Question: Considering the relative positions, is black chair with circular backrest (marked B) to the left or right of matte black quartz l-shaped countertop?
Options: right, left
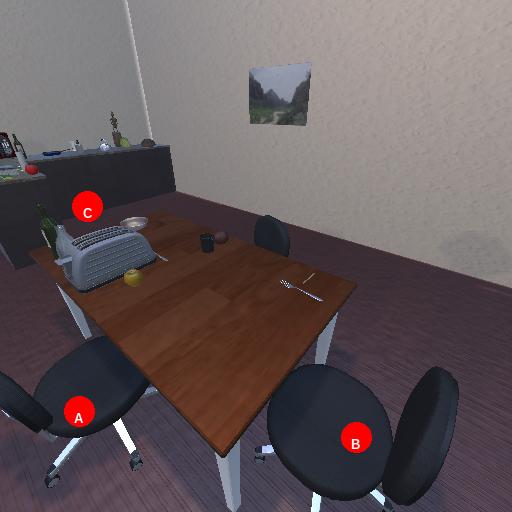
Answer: right